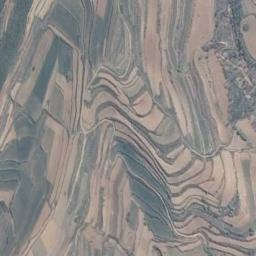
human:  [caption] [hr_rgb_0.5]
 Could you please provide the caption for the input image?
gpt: The bare and green terrace is next to some trees .

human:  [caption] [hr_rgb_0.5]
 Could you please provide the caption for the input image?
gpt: A large layer of brown and green mixed terraces .

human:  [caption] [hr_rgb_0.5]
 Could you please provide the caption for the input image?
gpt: The green plants are on the terrace .

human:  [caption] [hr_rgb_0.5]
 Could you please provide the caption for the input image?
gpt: There are no crops on the terraces in the picture .

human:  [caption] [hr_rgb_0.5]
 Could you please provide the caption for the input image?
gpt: There are many yellow terraces and some green ones .